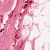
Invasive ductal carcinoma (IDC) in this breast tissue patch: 0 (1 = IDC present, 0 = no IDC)